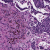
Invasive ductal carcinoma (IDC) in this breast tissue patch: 0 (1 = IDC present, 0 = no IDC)